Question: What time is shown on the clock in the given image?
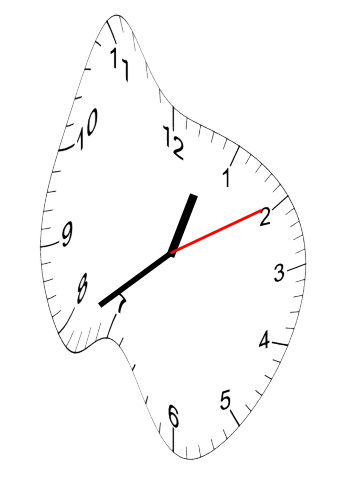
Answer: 12:39:10